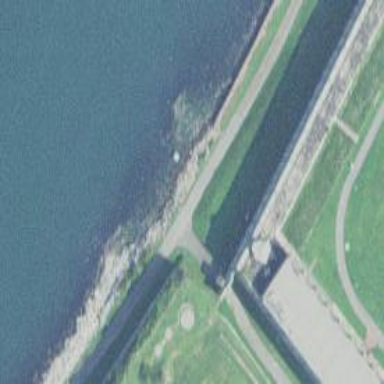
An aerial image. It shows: Breakwater made of rock.